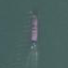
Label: civil